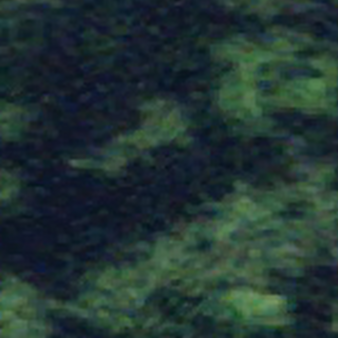
Label: other